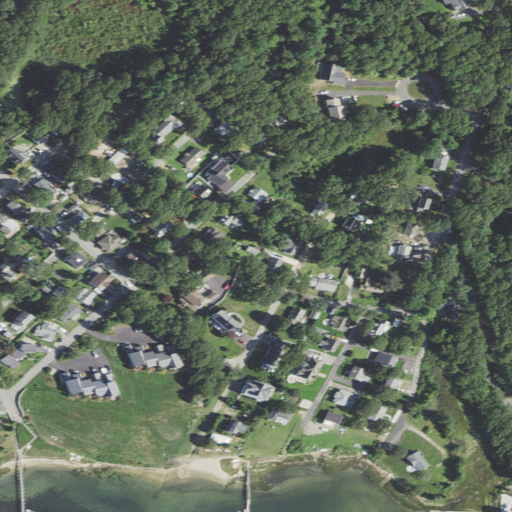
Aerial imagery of cape in Massachusetts named Jacobs Neck containing low intensity development, open development, medium intensity development, open water, barren land, high intensity development, and mixed forest